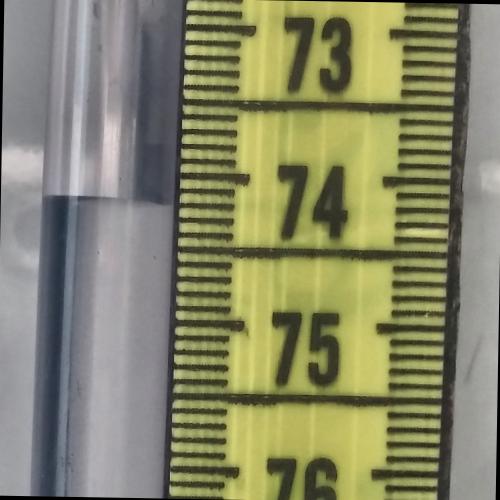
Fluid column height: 74.2 cm